Однородная палочка длины $l$ привязана невесомой нитью длины $l$ к неподвижной точке $A$ (см. рис). Нижний конец палочки может скользить без трения по горизонтальному столу. Расстояние от точки $A$ до стола равно $H(l< H<2l)$. Палочка начинает двигаться без начальной скорости из положения, изображенного на рисунке.
Найдите максимальную скорость центра палочки при последующем движении.
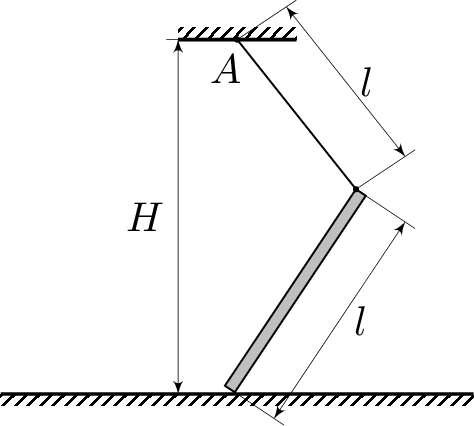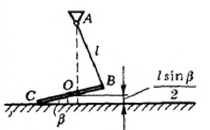
Решение: Для решения задачи воспользуемся законом сохранения энергии. В начальный момент палочка образует с горизонтом угол $\alpha$, такой, что $\sin \alpha=H / 2 l$. Полная энергия палочки в начальный момент равна ее потенциальной энергии и равна$$U_0=m g \frac{H}{4}.$$При движении палочки ее полная энергия в любой момент времени складывается из потенциальной энергии$$U_t=m g \frac{l \sin \beta}{2}$$($\beta$ — угол, который палочка образует с горизонтом в данный момент (см. рис)), кинетической энергии поступательного движения$$E_{t 1}=m \frac{v_t^2}{2}$$($v_t$ — скорость центра масс палочки) и энергии $E_{t 2}$ вращательного движения. Согласно закону сохранения энергии$$U_t+E_{t 1}+E_{t 2}=U_0,$$откуда$$E_{t 1}=\frac{m v_t^2}{2}=U_0-U_t-E_{t 2}, \\v_t=\sqrt{\frac{2}{m}\left(U_0-U_t-E_{t 2}\right)} .$$Очевидно, скорость $v_t$ центра масс палочки будет максимальной, когда значения $U_t$ и $E_{12}$ будут минимальны.Потенциальная энергия минимальна в тот момент, когда верхний конец палочки занимает наинизшее возможное положение, то есть когда нить вертикальна. При этом$$U_{t_{мин}}=m g \frac{ H-l}{2} .$$Нетрудно понять, что в этот момент времени палочка движется только поступательно. Действительно, поскольку палочка нерастяжима, проекции скоростей любых ее точек на направление самой палочки должны быть одинаковы. Скорость нижней точки (точка $C$ на рисунке) всегда направлена горизонтально, а в тот момент, когда нить вертикальна, скорость верхней точки (точка $B$ на рисунке) также горизонтальна (так как нить нерастяжима). Из условия непостижимости палочки следует, что эти скорости должны быть одинаковы и все точки палочки должны в этот момент двигаться с такими же скоростями. Это означает, что вращательное движение отсутствует, то есть $E_{t 2}=0$.Итак, в тот момент, когда нить вертикальна, скорость центра масс палочки имеет максимальное значение$$v_{t \max }=\sqrt{\frac{2}{m}\left(m g \frac{H}{4}-m g \frac{H-l}{2}\right)}=\sqrt{\frac{g}{2}(2 l-H)}$$и направлена горизонтально.
Ответ: $$v_{t_{max} }=\sqrt{\frac{2}{m}\left(m g \frac{H}{4}-m g \frac{H-l}{2}\right)}=\sqrt{\frac{g}{2}(2 l-H)}$$
Темы:
T, Механика, Динамика, Всероссийские